Interaction volume radius: 5 \u00c5
Interaction volume height: 15 \u00c5
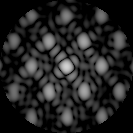
Disorder parameter: 0.2448